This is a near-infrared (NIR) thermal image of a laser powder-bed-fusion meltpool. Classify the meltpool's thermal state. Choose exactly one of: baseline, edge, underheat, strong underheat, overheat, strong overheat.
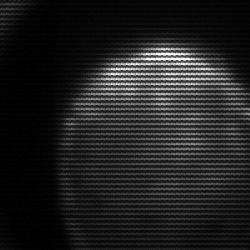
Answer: edge